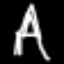
Label: The Eiffel Tower